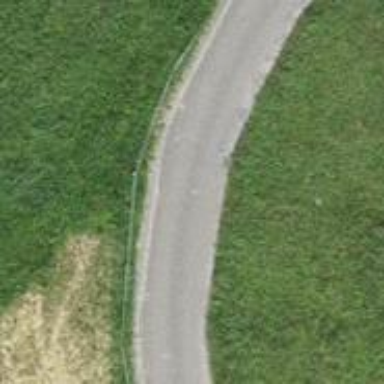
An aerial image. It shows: Well-maintained track road with grade 1 tracktype.